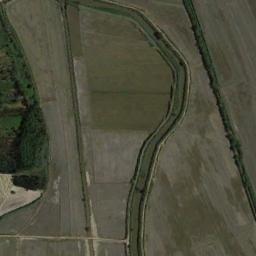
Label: river